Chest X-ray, PA view. Patient: 32 years old, sex M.
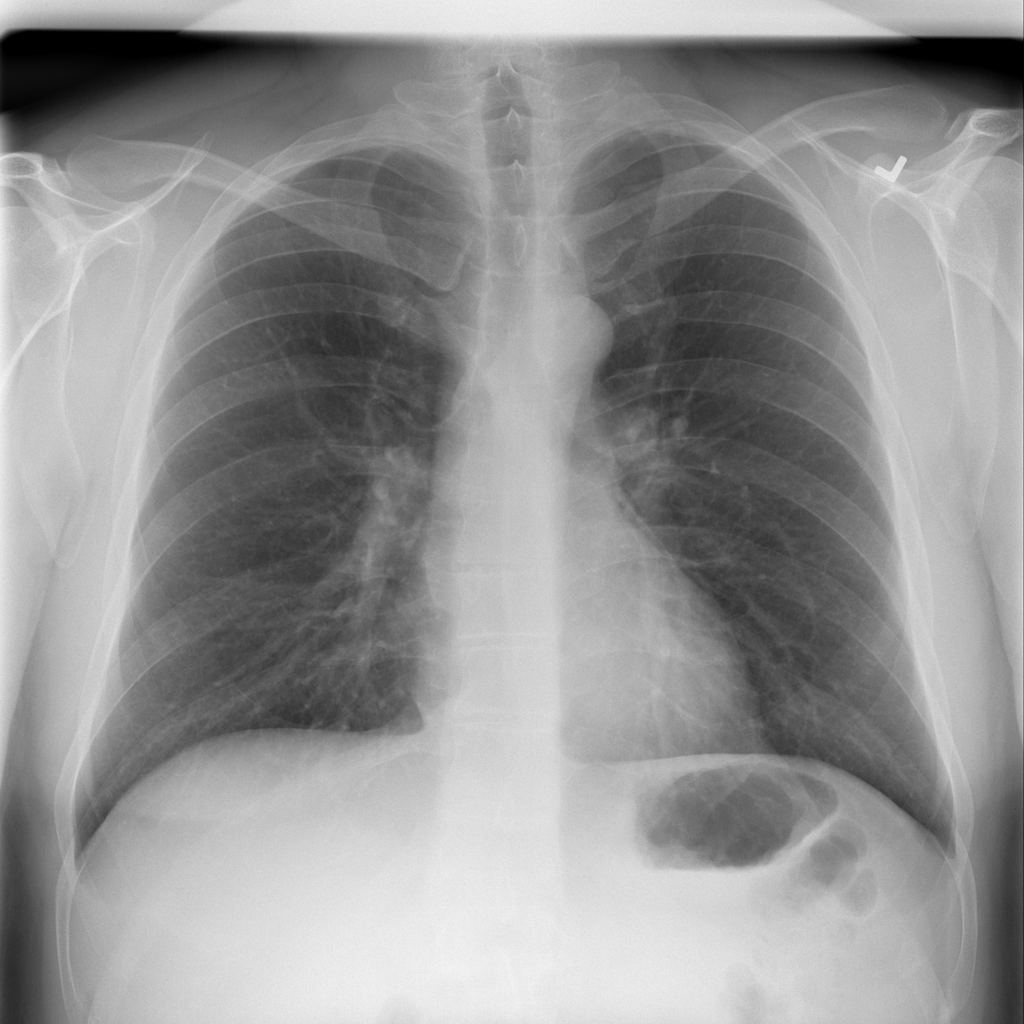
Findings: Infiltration